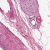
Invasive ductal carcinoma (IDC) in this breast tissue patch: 0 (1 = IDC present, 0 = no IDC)